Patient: sex M, age 60
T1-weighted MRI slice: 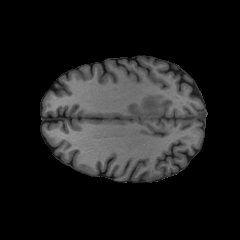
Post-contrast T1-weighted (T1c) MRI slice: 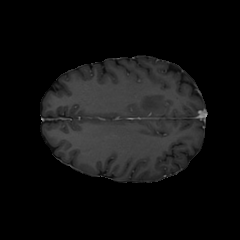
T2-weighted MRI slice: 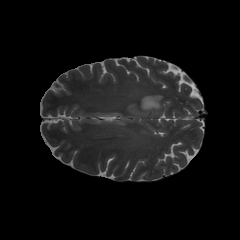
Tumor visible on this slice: yes
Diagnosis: Glioblastoma, IDH-wildtype
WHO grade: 4